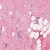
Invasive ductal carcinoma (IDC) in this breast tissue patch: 0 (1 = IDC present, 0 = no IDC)